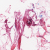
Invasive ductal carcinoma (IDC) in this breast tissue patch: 0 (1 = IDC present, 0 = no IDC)